Field crop: maize
Growth stage: 2
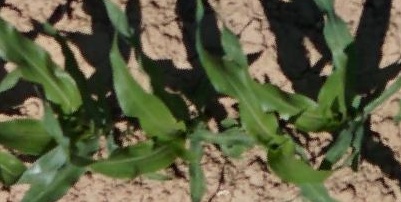
Species: maize